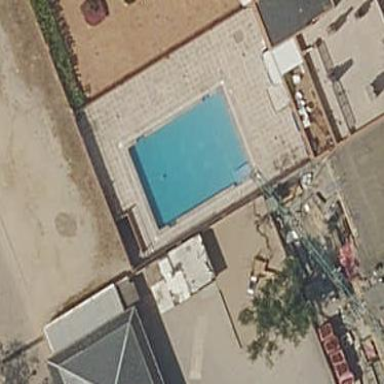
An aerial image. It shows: Swimming pool located in leisure land.